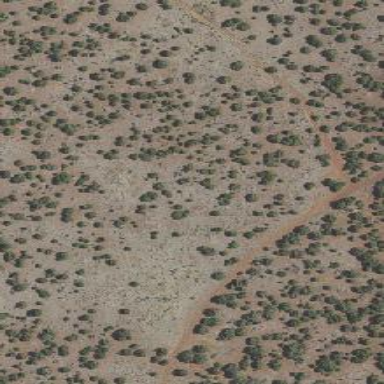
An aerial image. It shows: Patch of scrub vegetation.